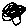
Label: tree